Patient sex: M
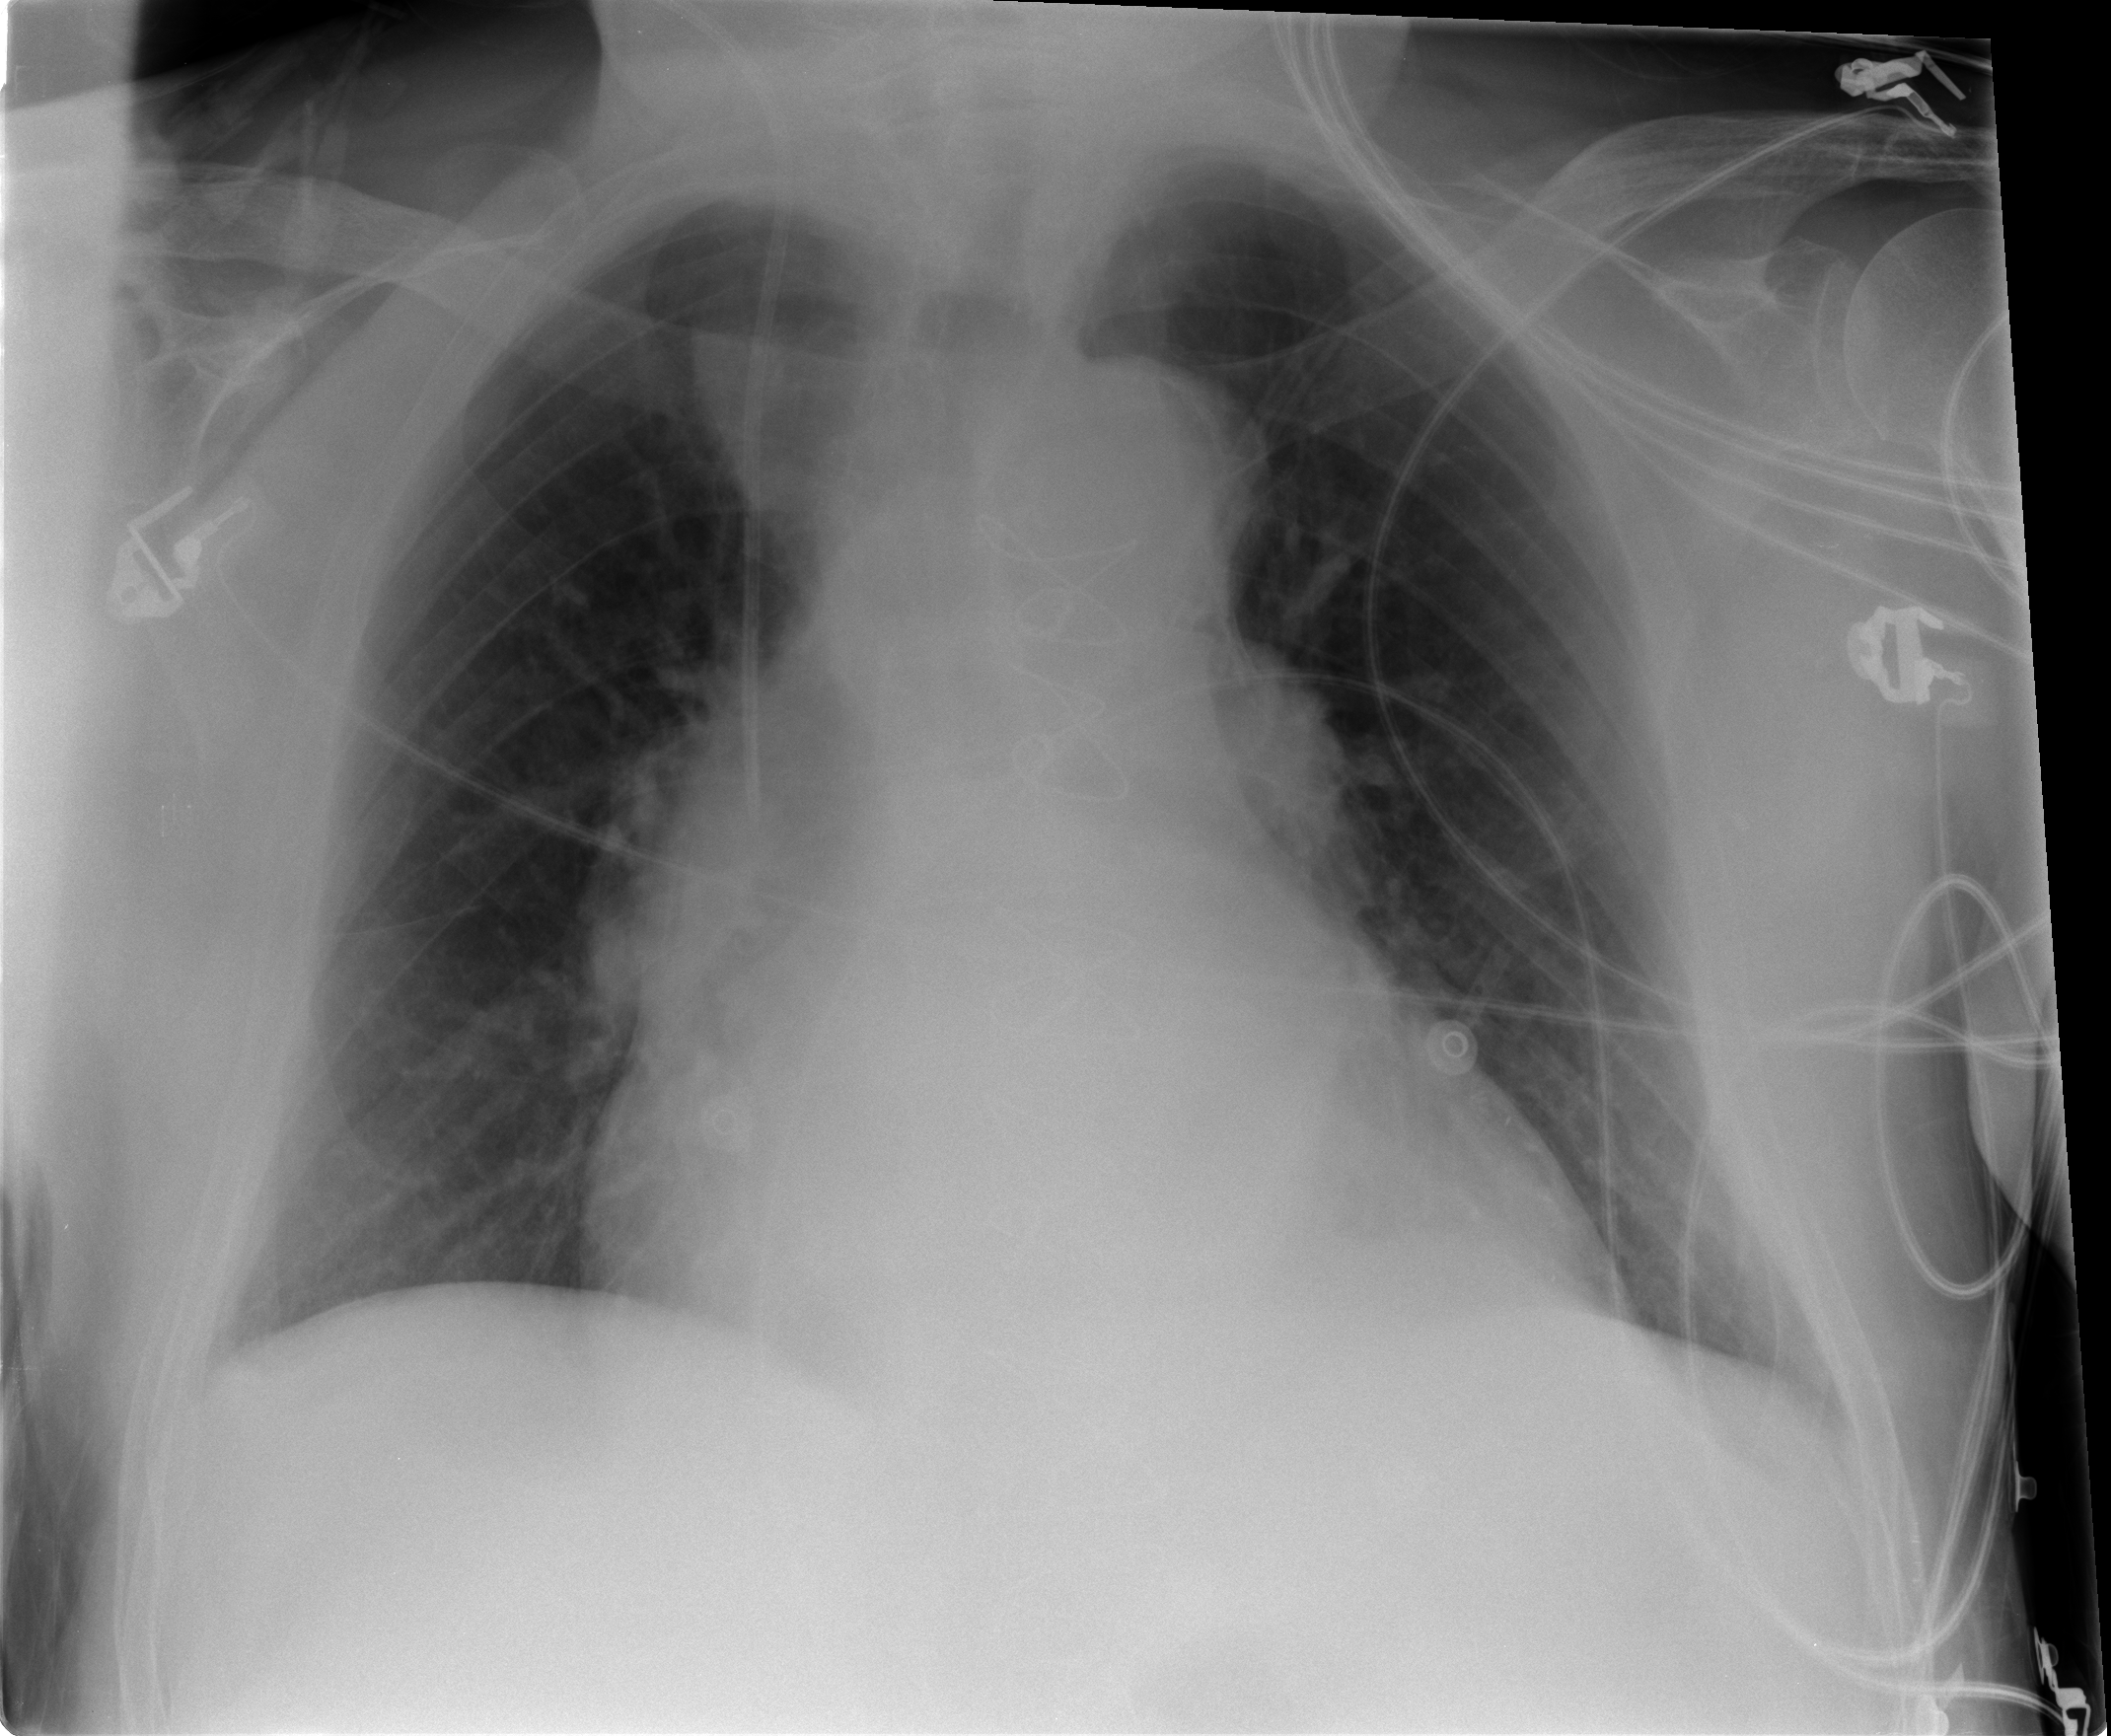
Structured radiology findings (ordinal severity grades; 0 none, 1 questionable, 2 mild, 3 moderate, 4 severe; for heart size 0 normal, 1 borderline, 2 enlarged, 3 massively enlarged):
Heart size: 2
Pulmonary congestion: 0
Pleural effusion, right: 0
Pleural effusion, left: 0
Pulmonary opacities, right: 0
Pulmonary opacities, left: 0
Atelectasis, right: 2
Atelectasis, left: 2